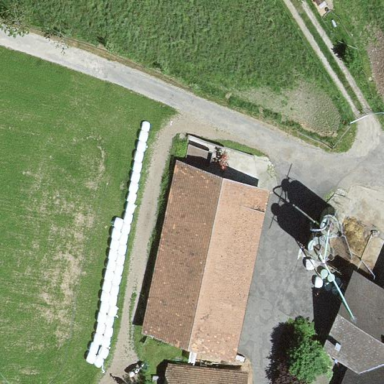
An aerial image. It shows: Barn.